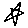
Label: star